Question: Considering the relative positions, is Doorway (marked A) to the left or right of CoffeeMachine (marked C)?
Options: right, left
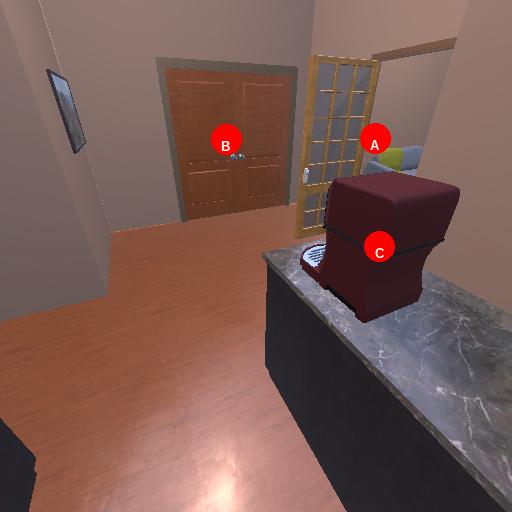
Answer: right